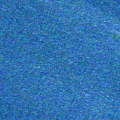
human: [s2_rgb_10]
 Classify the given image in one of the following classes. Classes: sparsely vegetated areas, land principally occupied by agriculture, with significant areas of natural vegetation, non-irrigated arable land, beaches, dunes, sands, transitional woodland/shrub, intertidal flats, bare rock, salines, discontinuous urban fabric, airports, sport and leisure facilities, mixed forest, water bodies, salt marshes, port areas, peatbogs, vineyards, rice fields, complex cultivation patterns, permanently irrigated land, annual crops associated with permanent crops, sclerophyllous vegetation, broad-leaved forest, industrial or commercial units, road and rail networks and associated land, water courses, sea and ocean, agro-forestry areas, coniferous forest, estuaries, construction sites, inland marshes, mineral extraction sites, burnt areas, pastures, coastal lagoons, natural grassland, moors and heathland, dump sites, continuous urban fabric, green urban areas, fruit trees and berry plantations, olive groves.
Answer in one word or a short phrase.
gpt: sea and ocean